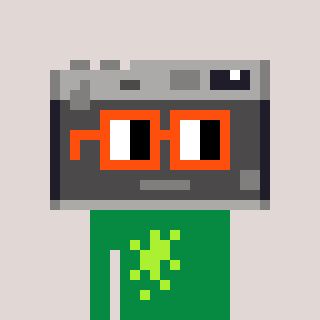
a pixel art character with square orange glasses, a camera-shaped head and a green-colored body on a warm background